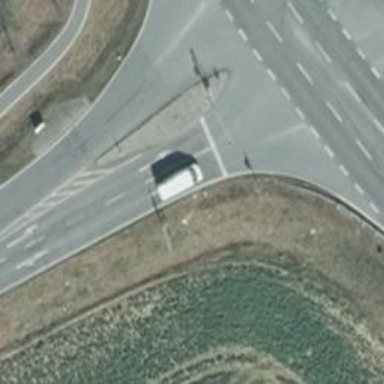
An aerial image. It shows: Tertiary road with asphalt surface.